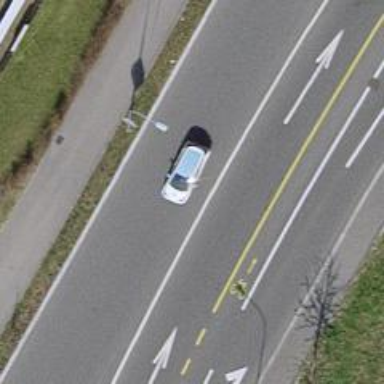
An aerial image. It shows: Secondary road with asphalt surface.